九年级 · 解析几何
如图所示, 已知抛物线 $y=a x^{2}(a \neq 0)$ 与一次函数 $y=k x+b$ 的图象相交于 $A(-1$, $-1), B(2,-4)$ 两点, 点 $P$ 是抛物线上不与 $A, B$ 重合的一个动点, 点 $Q$ 是 $y$ 轴上的一个动点.

(1) 请直接写出 $a, k, b$ 的值及关于 $x$ 的不等式 $a x^{2}<k x-2$ 的解集;

（2）当点 $P$ 在直线 $A B$ 上方时, 请求出 $\triangle P A B$ 面积的最大值并求出此时点 $P$ 的坐标;

(3) 是否存在以 $P, Q, A, B$ 为顶点的四边形是平行四边形？若存在, 请直接写出 $P$, $Q$ 的坐标; 若不存在, 请说明理由.

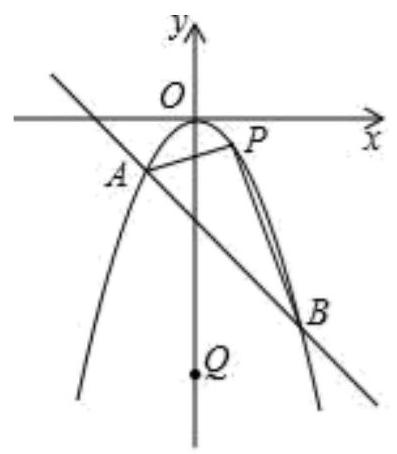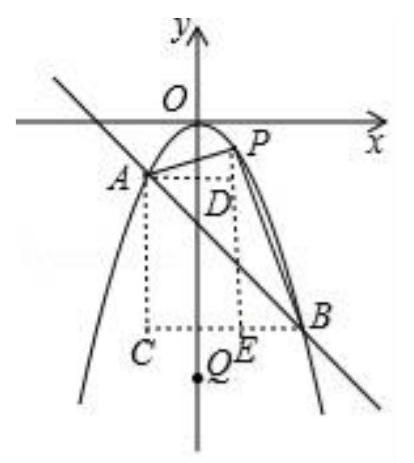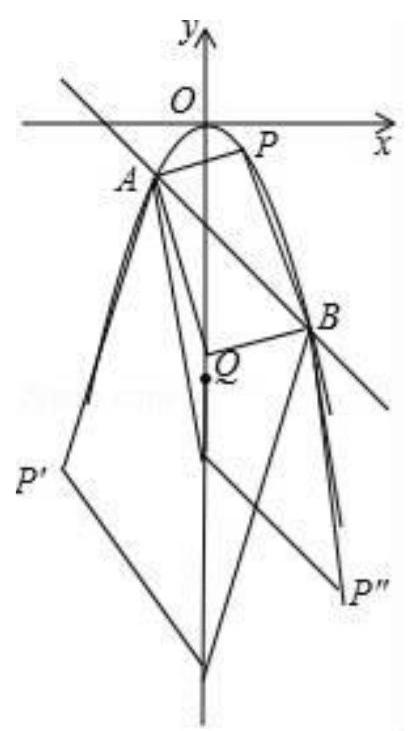
答案:  (1) $a=-1, k=-1, b=-2, x<-1$ 或 $x>2$;（2） $\triangle P A B$ 面积的最大值为 $3 \frac{3}{8}$, 此时点 $P$ 的坐标为 $\left(\frac{1}{2},-\frac{1}{4}\right)$; (3) $P$ 的坐标为 $(-3,-9)$ 或 $(3,-9)$ 或 $(1,-1), Q$ 的坐标为: $Q(0,-12)$ 或 $(0,-6)$ 或 $(0,-4)$.

解析: (1) 利用待定系数法即可求得 $a, k, b$ 的值, 根据图象即可得出不等式的解集; (2)过点 $A$ 作 $y$ 轴的平行线, 过点 $B$ 作 $x$ 轴的平行线, 两者交于点 $C$, 连接 $P C$. 设点 $P$ 的横坐标为 $m$, 则点 $P$ 的纵坐标为 $-m^{2}$. 过点 $P$ 作 $P D \perp A C$ 于 $D$, 作 $P E \perp B C$ 于 $E$. 则 $D(-1$, $\left.-m^{2}\right), E(m,-4)$, 由此可得 $P D=m+1, P E=-m^{2}+4$. 再根据 $S_{\triangle} A P B=S_{\triangle} A P C+S_{\triangle} B P C$ $-S_{\triangle} A B C$, 代入数据即可得 $S_{\triangle} A P B$ 与 $\mathrm{m}$ 的二次函数关系式, 利用二次函数求最值的方法求得 $\mathrm{m}$ 的值及 $S_{\triangle A P B}$ 的值最大. 再求得点 $\mathrm{P}$ 的坐标即可;（3）(3) 根据平行四边形的性质和坐标特点解答即可.

【详解】解：（1）把 $A(-1,-1)$, 代入 $y=a x^{2}$ 中, 可得: $a=-1$,

把 $A(-1,-1), B(2,-4)$ 代入 $y=k x+b$ 中, 可得: $\left\{\begin{array}{l}-\mathrm{k}+\mathrm{b}=-1 \\ 2 \mathrm{k}+\mathrm{b}=-4\end{array}\right.$,

解得: $\left\{\begin{array}{l}k=-1 \\ b=-2\end{array}\right.$,

所以 $a=-1, k=-1, b=-2$,

关于 $x$ 的不等式 $a x^{2}<k x-2$ 的解集是 $x<-1$ 或 $x>2$,

(2) 过点 $A$ 作 $y$ 轴的平行线, 过点 $B$ 作 $x$ 轴的平行线, 两者交于点 $C$.

$\because A(-1,-1), B(2,-4)$,

$\therefore C(-1,-4), A C=B C=3$,

设点 $P$ 的横坐标为 $m$, 则点 $P$ 的纵坐标为 $-m^{2}$.

过点 $P$ 作 $P D \perp A C$ 于 $D$, 作 $P E \perp B C$ 于 $E$. 则 $D\left(-1,-m^{2}\right), E(m,-4)$,

$\therefore P D=m+1, P E=-m^{2}+4$.

$\therefore S_{\triangle A P B}=S_{\triangle A P C+S} B P C-S_{\triangle A B C}$

$=\frac{1}{2} A C \cdot P D+\frac{1}{2} B C \cdot P E-\frac{1}{2} A C \cdot B C$
$=\frac{1}{2} \times 3(m+1)+\frac{1}{2} \times 3\left(-m^{2}+4\right)-\frac{1}{2} \times 3 \times 3$

$=\frac{3}{2} m^{2}+\frac{3}{2} m+3$

$\because-\frac{3}{2}<0, \quad m=\frac{\frac{3}{2}}{2 \times\left(-\frac{3}{2}\right)}=\frac{1}{2}, \quad-1<m<2$,

$\therefore$ 当 $\mathrm{m}=\frac{1}{2}$ 时, $S_{\triangle A P B}$ 的值最大.

$\therefore$ 当 $m=\frac{1}{2}$ 时, $-m^{2}=-\frac{1}{4}, S \triangle A P B=-\frac{3}{2} m^{2}+\frac{3}{2} \pi+3=3 \frac{3}{8}$,

即 $\triangle P A B$ 面积的最大值为 $3 \frac{3}{8}$, 此时点 $P$ 的坐标为 $\left(\frac{1}{2},-\frac{1}{4}\right)$

（3）存在三组符合条件的点,

当以 $P, Q, A, B$ 为顶点的四边形是平行四边形时,

$\because A P=B Q, A Q=B P, A(-1,-1), B(2,-4)$,

可得坐标如下:

(1) $P^{\prime}$ 的横坐标为 -3 , 代入二次函数表达式,

解得: $P^{\prime}(-3,-9), Q^{\prime}(0,-12)$;

(2) $P^{\prime \prime}$ 的横坐标为 3 , 代入二次函数表达式,

解得: $P^{\prime \prime}(3,-9), Q^{\prime \prime}(0,-6)$;

(3) $P$ 的横坐标为 1 , 代入二次函数表达式,
解得: $P(1,-1), Q(0,-4)$.

故: $P$ 的坐标为 $(-3,-9)$ 或 $(3,-9)$ 或 $(1,-1)$,

$Q$ 的坐标为: $Q(0,-12)$ 或 $(0,-6)$ 或 $(0,-4)$.

【点睛】本题考查了二次函数的解析式的求法和与几何图形结合的综合能力的培养. 要会利用数形结合的思想把代数和几何图形结合起来, 利用点的坐标的意义表示线段的长度, 从而求出线段之间的关系.